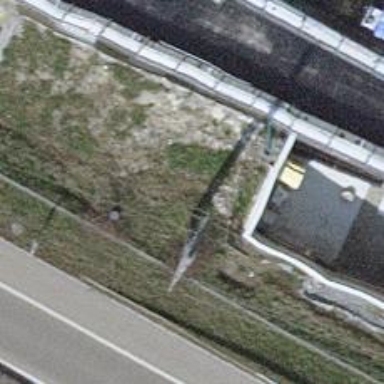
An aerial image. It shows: Concrete power pole.